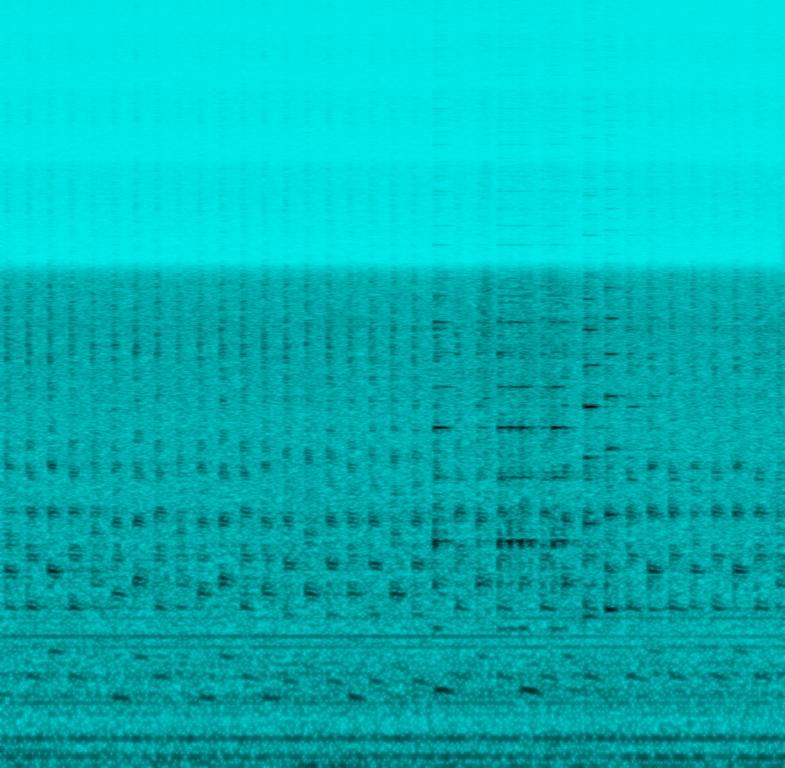
This music is instrumental. The tempo is slow with an electronic keyboard playing a simple, high pitched harmony. There are sounds in the background like whirring, whooshing and clicking. The music is not very clear as the audio clip is muffled, but it sounds like video game music or the music Ina child’s electronic toy.